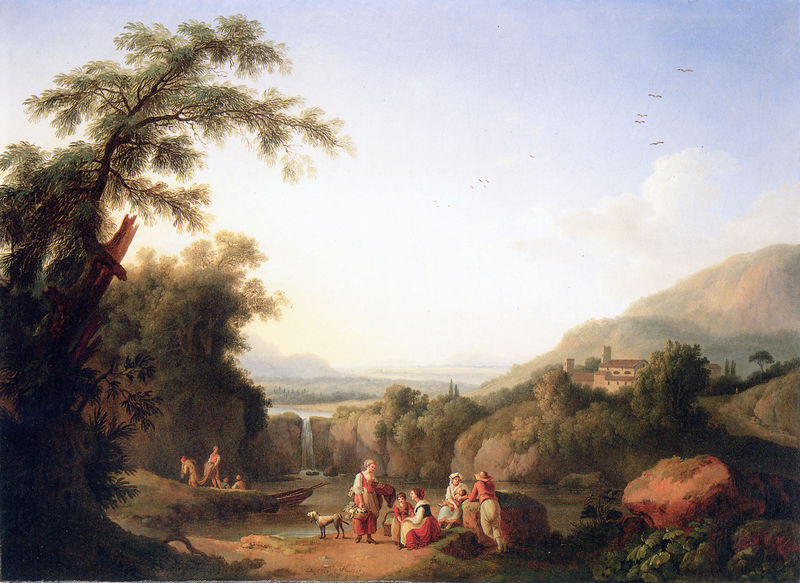
Titel: Landschaft mit Wasserfall
Künstler: Jacob Philipp Hackert
Institution: Privatbesitz
Schlagwörter: baum, berg, blau, blätter, felsen, gruppe, himmel, laub, mann, meer, wasser, wolken, bäume, fluss, frauen, grün, landschaft, menschen, sand, see, stadt, teich, ufer, wäsche, äste, braun, frankreich, frau, hintergrund, hut, hüte, kopfbedeckungen, licht, männer, reden, szene, weiss, ausblick, gebäude, haus, hund, rot, schloss, tier, weg, gesellschaft, gespräch, leute, malerei, mütze, mützen, stein, steine, öl, ast, ferne, gräser, horizont, häuser, hügel, natur, vögel, weite, busch, gewässer, kirche, sonne, sträucher, land, familie, kind, blatt, rokoko, rosa, tal, wald, wasserfall, arbeit, bauern, boot, kahn, kinder, landleben, ruder, turm, kopfbedeckung, rückenansicht, italien, fischer, körbe, berge, fels, gebirge, dorf, vegetation, idylle, pause, rast, romantik, ölgemälde, staffage, stämme, weiber, korb, bauer, ortschaft, schaf, burg, diesig, himmeö, ideal, schwarm, mittelalter, menschengruppe, personengruppe, gebirgssee, arkadien, kraut, hirten, schäfer, ziege, weise, baumstumpf, staffagefiguren, repoussoir, fischen, lehmboden, landchaft, ideallandschaft, lorain, bärenklau, felsem, tivoli, hus, abgebrochen, bukolik, plaudern, hackler, merg, ideale, claude loraine, ratschen, buccolisch, hund wasserfall, bäume#fluss